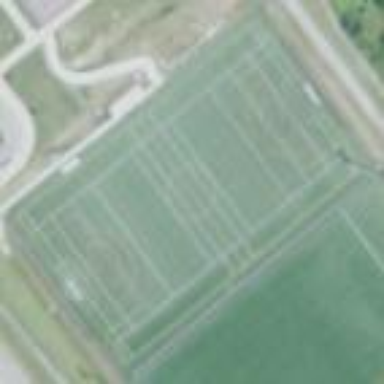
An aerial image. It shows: Artificial turf pitch used for leisure activities.